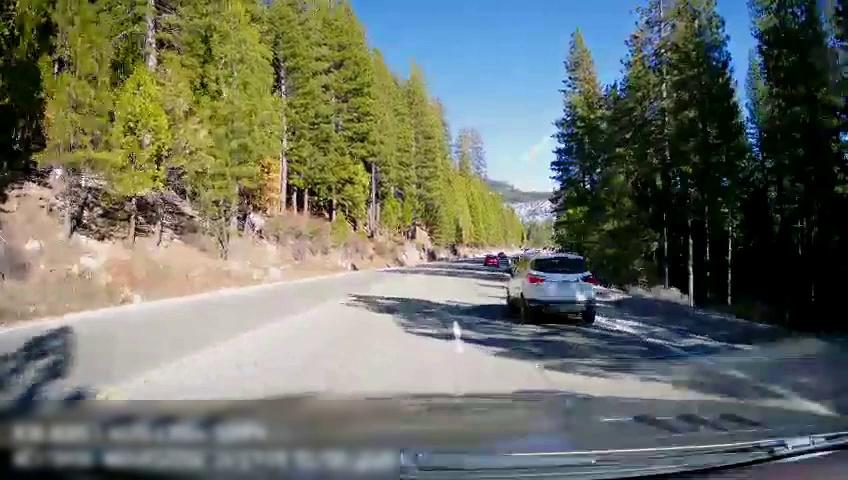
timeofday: Day
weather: Sunny
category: Drivable Space
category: Vehicles | Car
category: Vehicles | SUV
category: Vehicles | SUV
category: Lanes | Opposite Lane
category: Lanes | Current Lane
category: Lanes | Current Lane